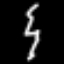
Label: squiggle